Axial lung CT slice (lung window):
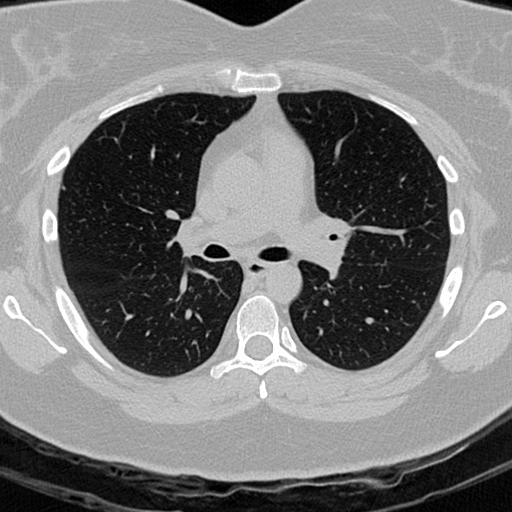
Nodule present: no